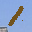
Label: 1